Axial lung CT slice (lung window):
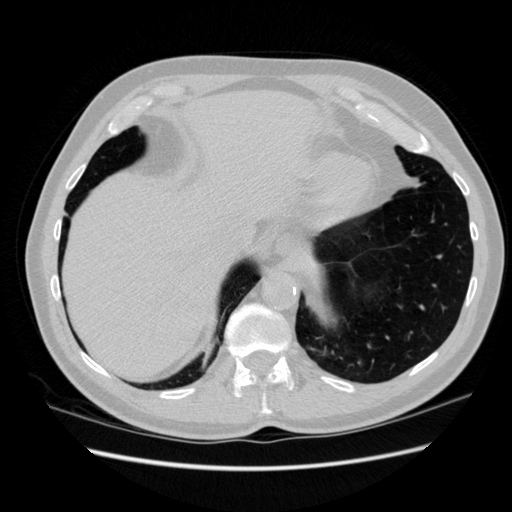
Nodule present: no